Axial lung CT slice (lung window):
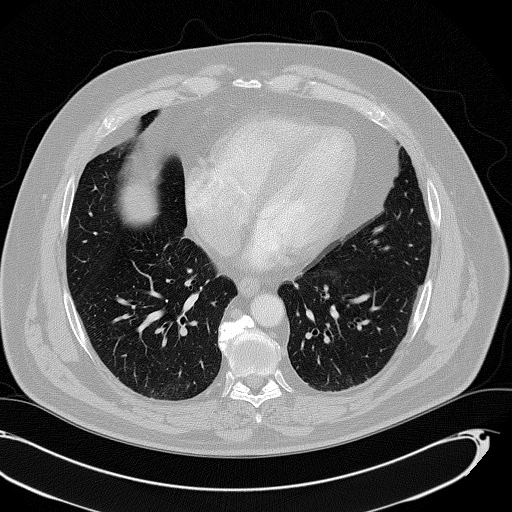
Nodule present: no